Question: I'm looking for the way to send a http string over the internet. I don't want to fiddle with header or cookie or contents properties, with methods and all the "nice" things there is. I want it to be just like Fiddler is:

You write your whole string on a textbox (1) and then click "Execute" (2). And you're done = PROFIT.
The 'Socket' class would be awesome if it didn't fail to send my messages to HTTPS servers, which is something that Fiddler, for instance, has no problem accomplishing.
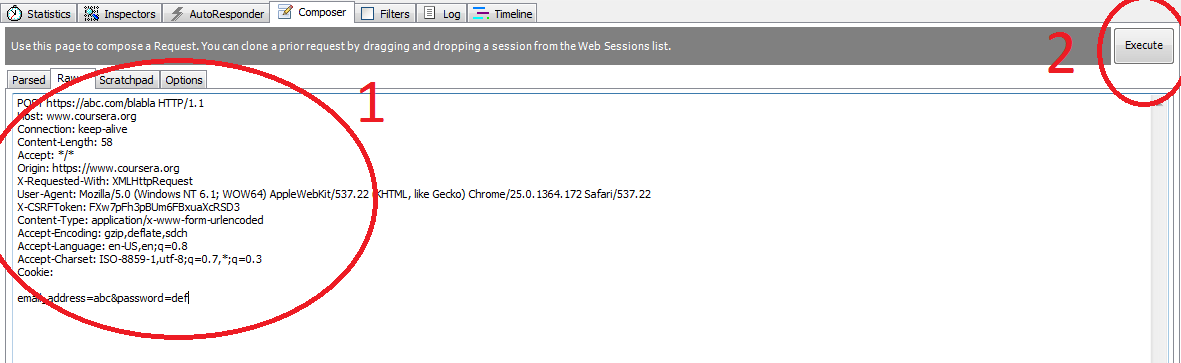
Answer: Ok, after a lot of hassle, here's how it's done:
'''
var tcpClient = new TcpClient(hostName, port);
var stream = new SslStream(tcpClient.GetStream(), false, (sender, certificate, chain, errors) => true, null); //little hack
stream.AuthenticateAsClient(hostName);
//from now on you may write your usual stuff on the stream
'''
Yes, it's that easy.
There are more examples at <URL>